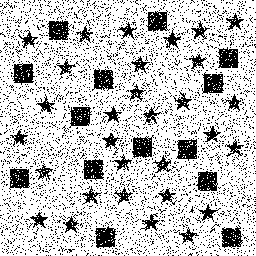
Squares: 14
Triangles: 0
Stars: 30
Total shapes: 44